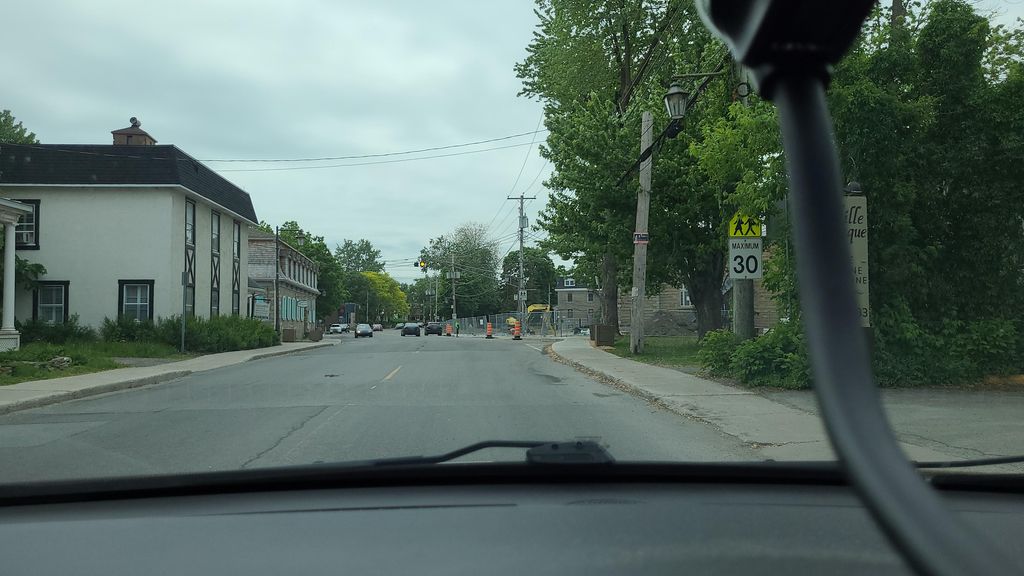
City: montreal